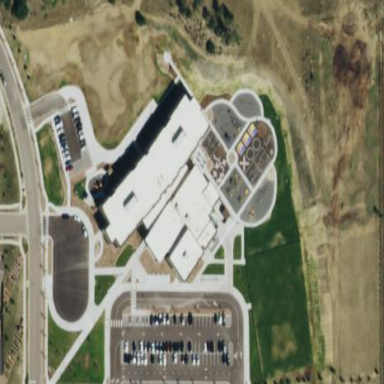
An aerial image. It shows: School.